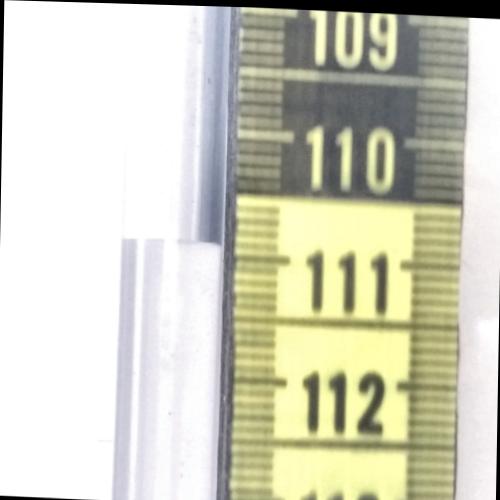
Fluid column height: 110.9 cm